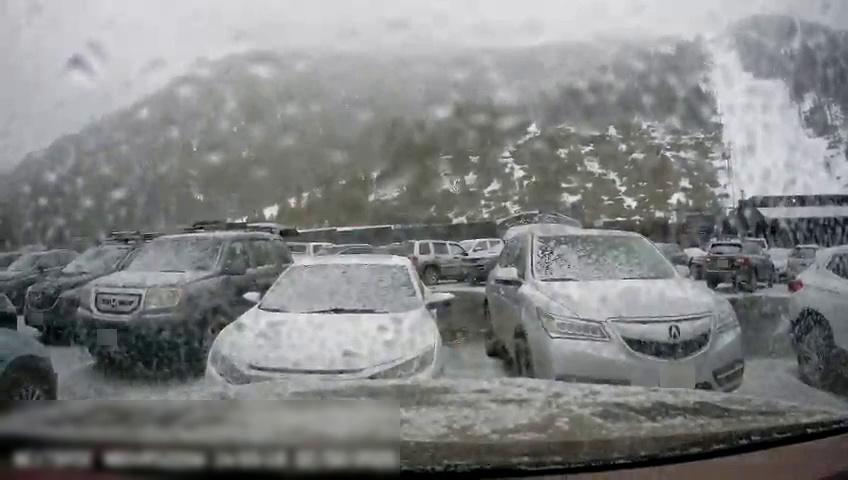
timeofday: Day
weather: Snowy
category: Drivable Space
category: Drivable Space
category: Vehicles | SUV
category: Vehicles | Car
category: Vehicles | SUV
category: Vehicles | SUV
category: Vehicles | Car
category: Vehicles | SUV
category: Vehicles | SUV
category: Vehicles | SUV
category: Vehicles | Car
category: Vehicles | Car
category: Vehicles | Car
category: Vehicles | SUV
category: Vehicles | Car
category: Vehicles | Car
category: Vehicles | Car
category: Vehicles | Car
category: Vehicles | Car
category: Vehicles | SUV
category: Vehicles | Car
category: Vehicles | SUV